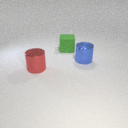
large red metal cylinder to the left of large green rubber cube